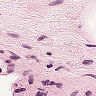
Metastatic tissue present: no